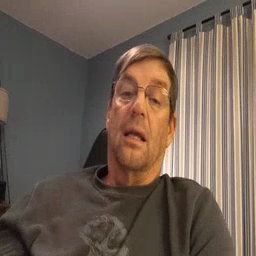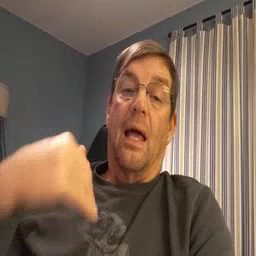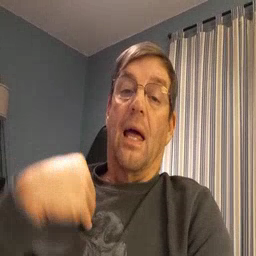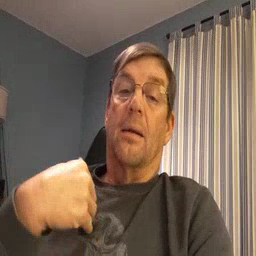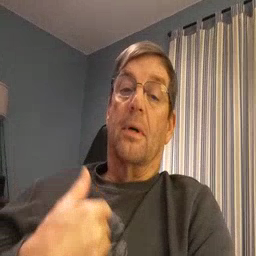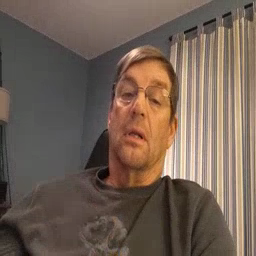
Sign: animal